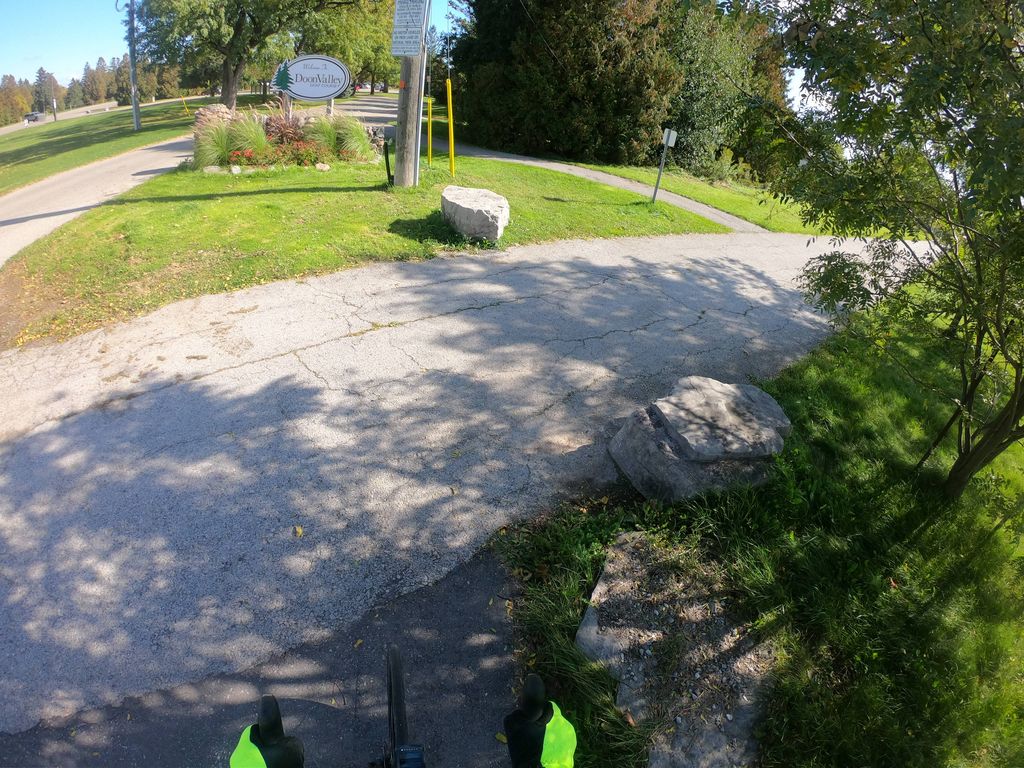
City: kitchener-waterloo